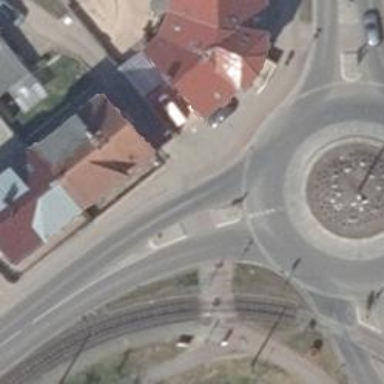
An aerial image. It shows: Uncontrolled crossing with traffic island.